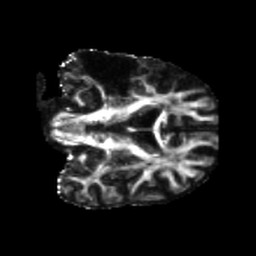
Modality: FA
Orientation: coronal
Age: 58
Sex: male
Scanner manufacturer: siemens
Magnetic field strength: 3 T
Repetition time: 5.25 s
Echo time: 0.08 s